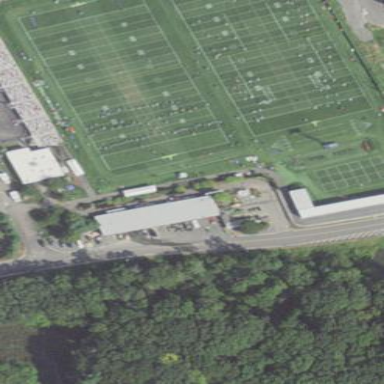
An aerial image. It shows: American football pitch.